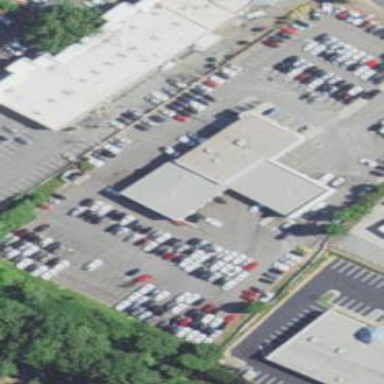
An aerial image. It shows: Building housing car shop.